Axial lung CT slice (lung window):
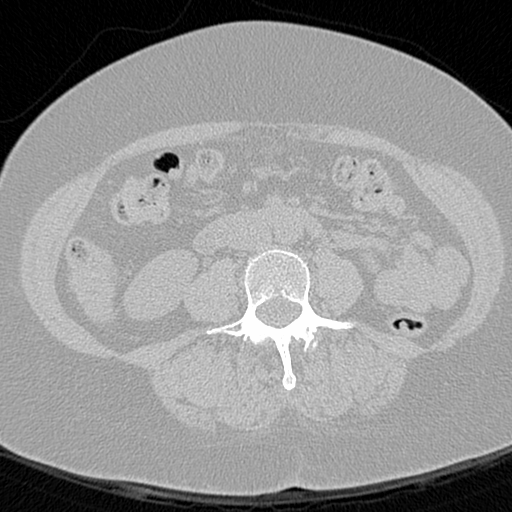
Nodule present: no